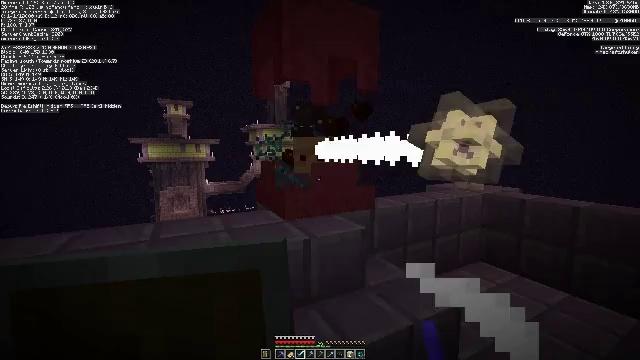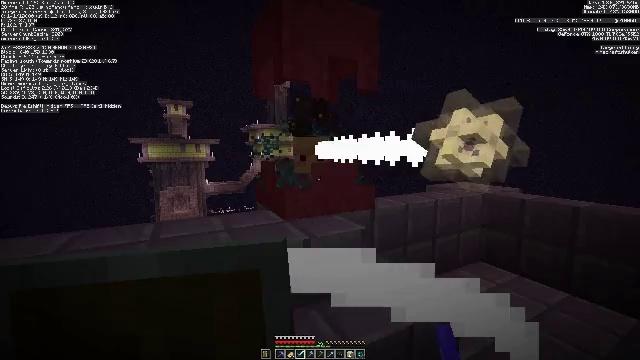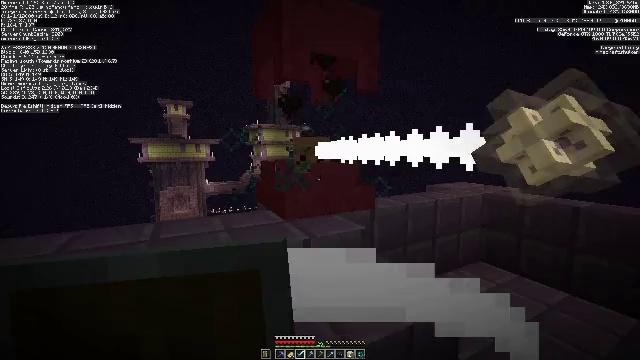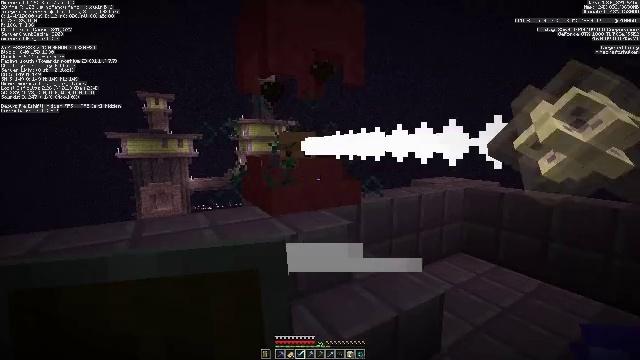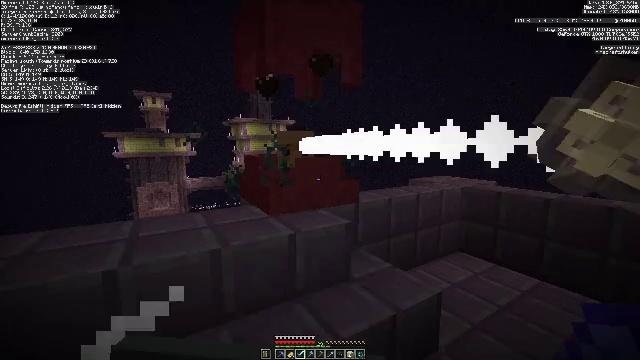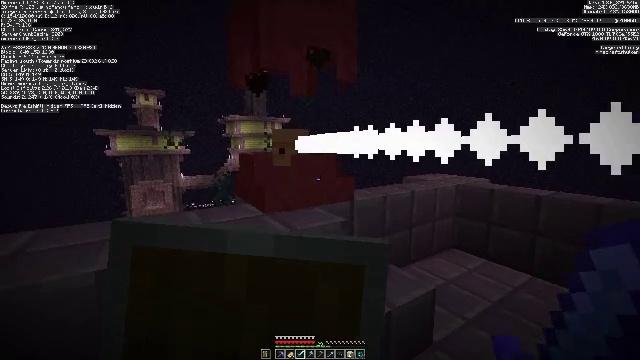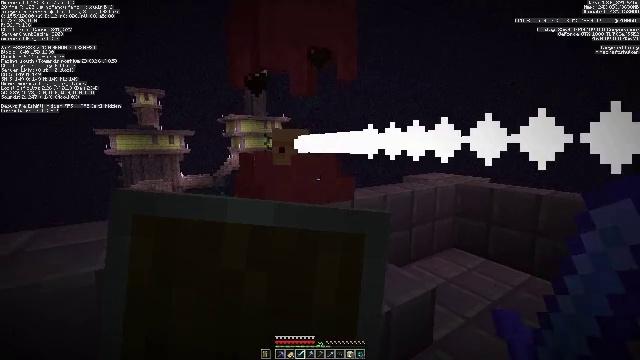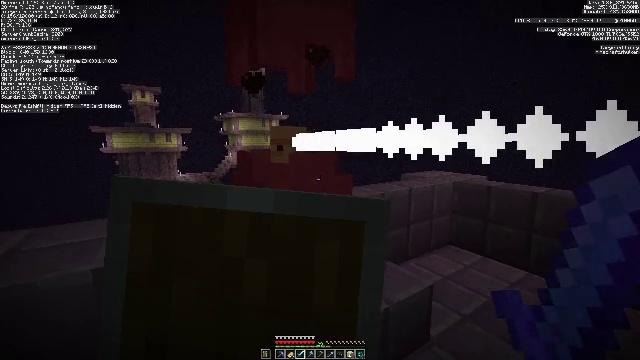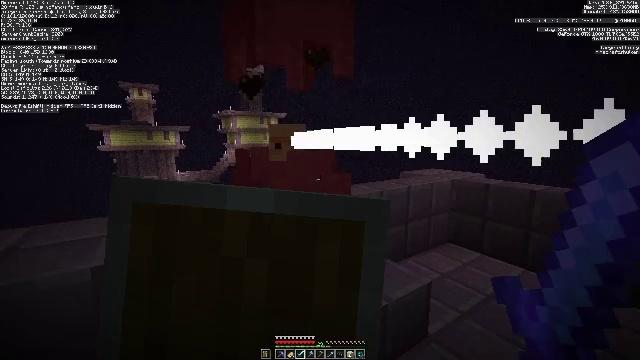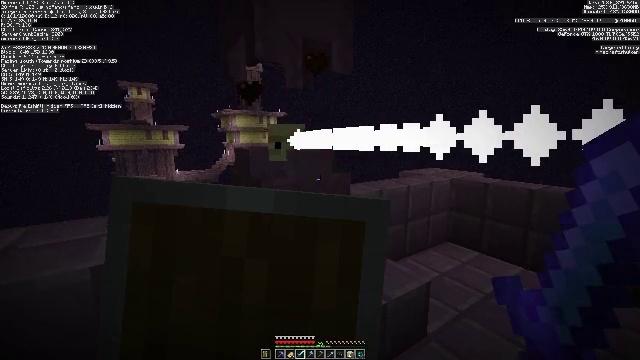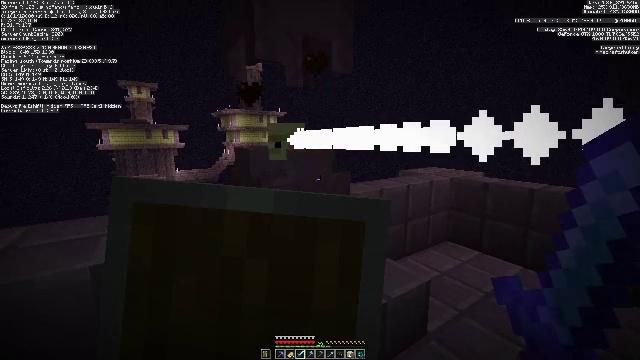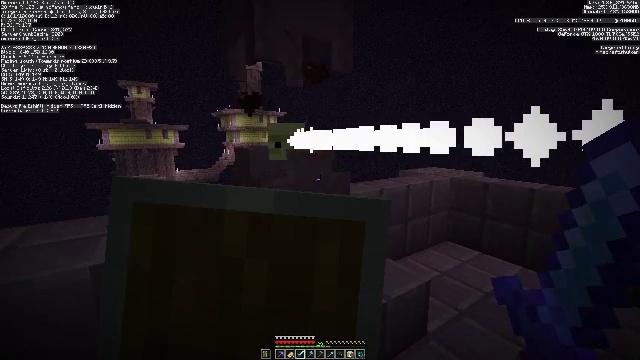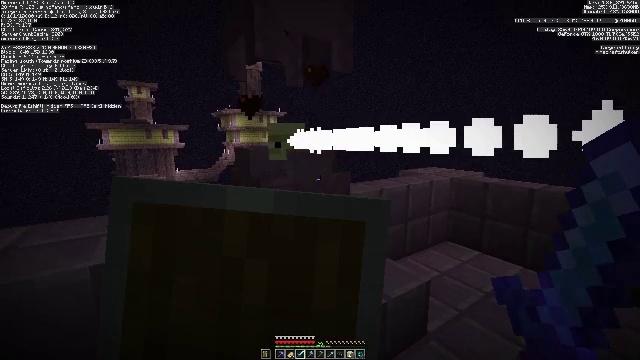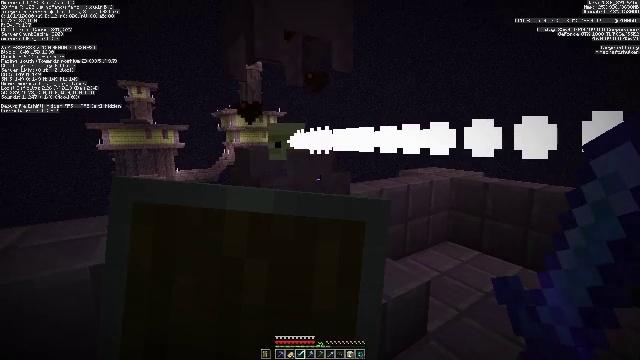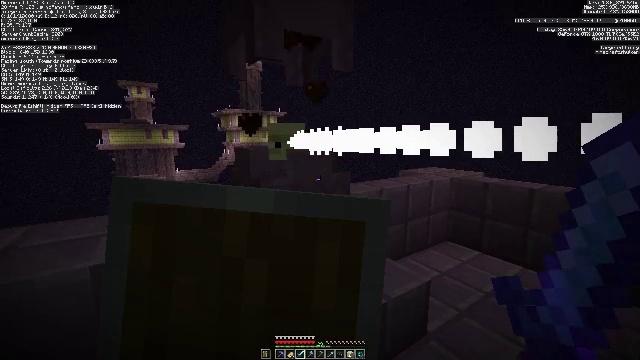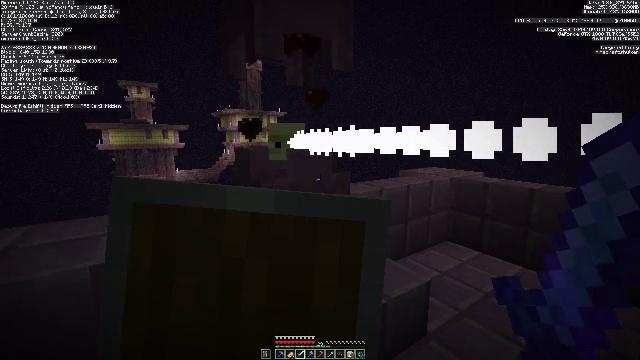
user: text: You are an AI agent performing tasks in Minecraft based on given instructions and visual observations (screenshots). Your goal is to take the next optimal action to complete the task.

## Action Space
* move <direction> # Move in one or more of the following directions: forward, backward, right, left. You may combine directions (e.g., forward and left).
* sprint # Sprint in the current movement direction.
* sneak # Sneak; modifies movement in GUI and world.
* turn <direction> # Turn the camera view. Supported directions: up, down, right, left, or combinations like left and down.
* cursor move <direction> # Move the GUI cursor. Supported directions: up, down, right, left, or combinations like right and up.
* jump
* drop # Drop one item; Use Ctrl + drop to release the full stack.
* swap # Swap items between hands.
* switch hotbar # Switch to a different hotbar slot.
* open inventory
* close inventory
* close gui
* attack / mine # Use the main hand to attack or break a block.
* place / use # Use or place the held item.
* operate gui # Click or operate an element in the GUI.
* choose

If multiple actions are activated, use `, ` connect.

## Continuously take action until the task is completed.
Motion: motion action
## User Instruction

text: Kill the shulker.
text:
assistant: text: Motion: no_op
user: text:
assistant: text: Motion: no_op
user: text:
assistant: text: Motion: turn right and down
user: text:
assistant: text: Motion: use / place
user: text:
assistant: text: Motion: turn right, use / place
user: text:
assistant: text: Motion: use / place
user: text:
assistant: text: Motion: use / place
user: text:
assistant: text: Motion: use / place
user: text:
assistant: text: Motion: use / place
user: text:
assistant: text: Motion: use / place
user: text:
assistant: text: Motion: use / place
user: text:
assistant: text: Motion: use / place
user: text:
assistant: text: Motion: use / place
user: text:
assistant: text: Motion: use / place
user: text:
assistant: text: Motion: use / place
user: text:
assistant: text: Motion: use / place
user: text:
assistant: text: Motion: use / place
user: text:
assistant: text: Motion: use / place
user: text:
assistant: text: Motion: use / place
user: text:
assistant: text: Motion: use / place
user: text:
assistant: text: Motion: use / place
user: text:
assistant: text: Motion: turn left
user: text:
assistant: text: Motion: no_op
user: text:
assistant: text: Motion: attack / mine
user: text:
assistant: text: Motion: attack / mine
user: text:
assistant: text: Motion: attack / mine
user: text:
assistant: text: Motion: turn left and down, use / place
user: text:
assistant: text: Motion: turn left and down, use / place
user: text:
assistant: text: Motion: use / place